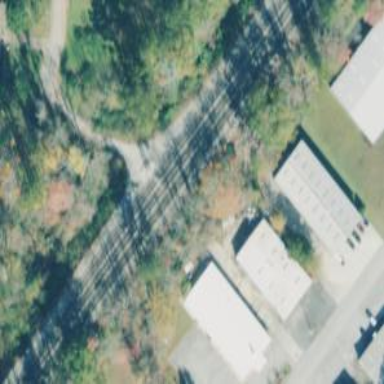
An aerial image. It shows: Railway siding with rails.